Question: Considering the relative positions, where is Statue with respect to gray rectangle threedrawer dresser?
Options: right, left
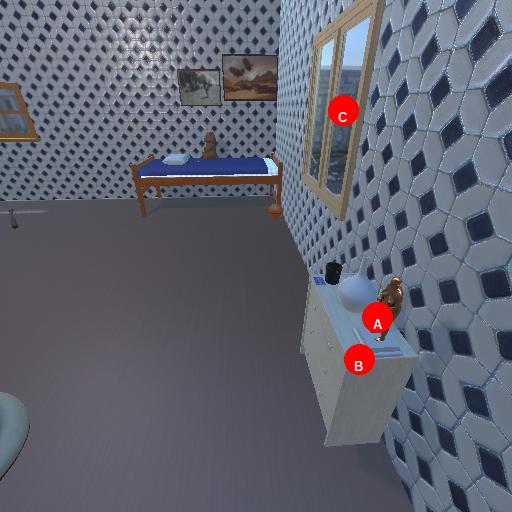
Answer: right